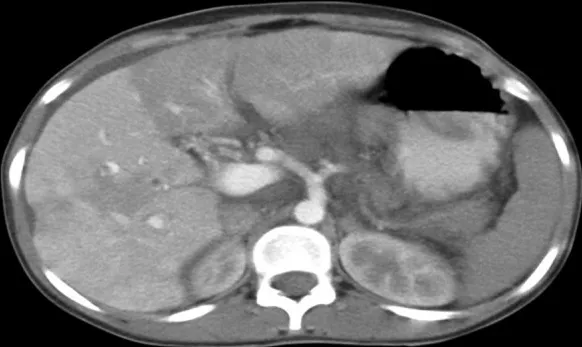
Computed tomography scan shows an enlarged portal vein with multiple linear filling defects extending into the main portal vein.
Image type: radiology (ct)